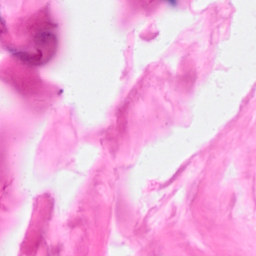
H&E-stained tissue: Breast